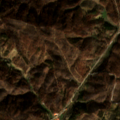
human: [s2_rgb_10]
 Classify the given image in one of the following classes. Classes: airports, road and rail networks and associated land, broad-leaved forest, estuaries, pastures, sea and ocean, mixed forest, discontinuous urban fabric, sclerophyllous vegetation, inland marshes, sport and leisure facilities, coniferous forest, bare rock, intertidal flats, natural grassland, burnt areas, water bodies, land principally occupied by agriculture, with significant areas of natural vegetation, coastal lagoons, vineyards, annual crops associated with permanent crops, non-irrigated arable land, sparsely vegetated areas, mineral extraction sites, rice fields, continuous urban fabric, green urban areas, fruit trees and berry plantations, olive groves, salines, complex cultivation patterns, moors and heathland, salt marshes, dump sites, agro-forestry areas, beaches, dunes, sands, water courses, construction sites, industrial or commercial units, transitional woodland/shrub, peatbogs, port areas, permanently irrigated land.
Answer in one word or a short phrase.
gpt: land principally occupied by agriculture, with significant areas of natural vegetation, transitional woodland/shrub